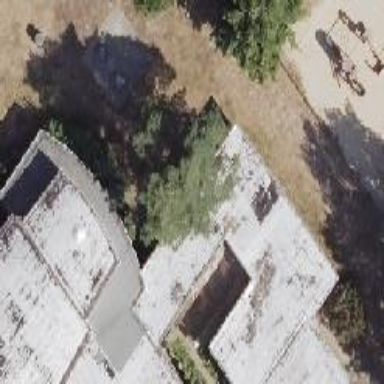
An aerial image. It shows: Kindergarten building.